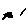
Label: star